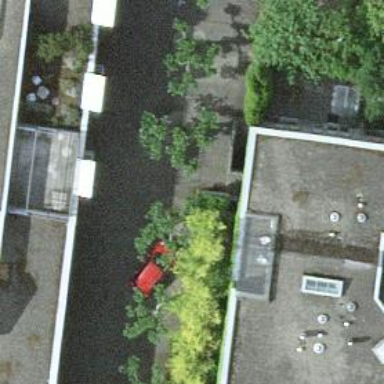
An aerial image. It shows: Paved footway.